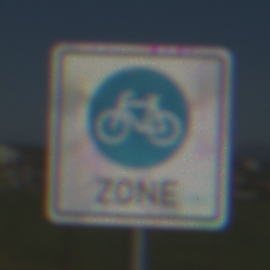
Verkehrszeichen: BeginnFahrradzone
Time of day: MorningAfternoon
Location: Outdoor (RoadRail)
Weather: Clear
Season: NotSpecified
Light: Natural